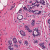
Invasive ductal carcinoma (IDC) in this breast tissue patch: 0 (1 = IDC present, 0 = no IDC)